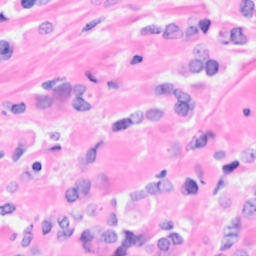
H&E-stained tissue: Breast